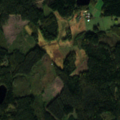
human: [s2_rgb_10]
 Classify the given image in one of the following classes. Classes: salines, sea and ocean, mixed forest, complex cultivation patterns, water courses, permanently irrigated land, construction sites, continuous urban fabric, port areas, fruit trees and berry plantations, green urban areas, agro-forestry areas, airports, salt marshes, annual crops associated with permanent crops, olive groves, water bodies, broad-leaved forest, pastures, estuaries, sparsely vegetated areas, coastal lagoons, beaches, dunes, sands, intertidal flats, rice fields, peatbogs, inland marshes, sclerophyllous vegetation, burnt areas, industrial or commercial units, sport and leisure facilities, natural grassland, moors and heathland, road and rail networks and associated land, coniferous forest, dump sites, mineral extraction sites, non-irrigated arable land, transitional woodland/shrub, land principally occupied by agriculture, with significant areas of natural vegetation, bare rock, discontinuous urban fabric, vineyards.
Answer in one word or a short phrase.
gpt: land principally occupied by agriculture, with significant areas of natural vegetation, coniferous forest, transitional woodland/shrub